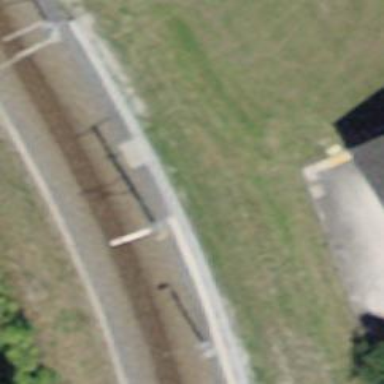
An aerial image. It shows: Catenary mast for power lines.